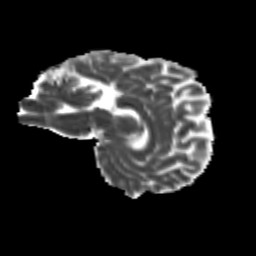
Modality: MD
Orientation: sagittal
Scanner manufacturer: siemens
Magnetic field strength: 3 T
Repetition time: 9.2 s
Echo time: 0.084 s